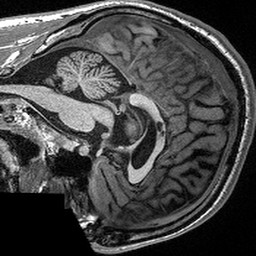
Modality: T1w
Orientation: sagittal
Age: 31
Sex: male